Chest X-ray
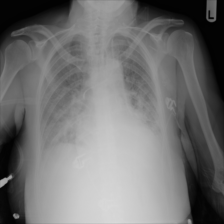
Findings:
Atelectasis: negative
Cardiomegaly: negative
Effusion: negative
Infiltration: negative
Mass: negative
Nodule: negative
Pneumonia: negative
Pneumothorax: negative
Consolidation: positive
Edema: positive
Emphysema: negative
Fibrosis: negative
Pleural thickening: negative
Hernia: negative